Question: I'm trying to create a Java math training program. I have a working version in Javascript and some of you guys have already helped me convert it over to Java. It's supposed to ask the user a difficulty (which then uses that amount of digits for each number in the questions). It then asks the user what type of math to do (addition, subtraction, multiplication, division, random). It then asks the user 10 questions. As the user answers, it tells them if they're right or wrong. If wrong, they get to continue attempting the question. At the end of 10 questions, it calculates if you got over 75% of them right and displays an appropriate response. Full instructions:

I finally got most of it working correctly, only to find out that the math itself is wrong.
Sometimes if I enter a difficulty of 2, it only gives 1 digit (it basically doesn't calculate the difficulty right). Also, it always tells me my math is wrong. Is there any chance you guys can spot anything wrong with the logic?
Thanks for any help.
'''
import java.util.*;
import javax.swing.JOptionPane;
public class Assignment2 {
public static void main(String[] args) {
// TODO Auto-generated method stub
Scanner input = new Scanner(System.in);
int difficulty = 1;
String[] operators = {"plus", "minus", "times", "divided by"};
int selectedOperator = 1;
int correctAnswers = 0;
int answeredTyped = 0;
int difficultyInput = Integer.parseInt(
JOptionPane.showInputDialog(
"Please choose the difficulty. " +
"Enter the number of digits to use in each problem."));
if (difficultyInput > 0) {
difficulty = difficultyInput;
}
int arithmeticMethod = Integer.parseInt(
JOptionPane.showInputDialog(
"Choose an arithmetic problem to study: " +
"1 = Addition Only, 2 = Subtraction Only, " +
"3 = Multiplication Only, 4 = Division Only, " +
"5 = Random Problems" ));
selectedOperator = arithmeticMethod;
new Assignment2().askQuestion(
difficulty, null, arithmeticMethod,
arithmeticMethod, operators, arithmeticMethod);
}
public static boolean checkResponse (
int primaryInt, int secondaryInt,
String operatorText, float response){
boolean result = false;
switch (operatorText) {
case "1":
return (primaryInt + secondaryInt) == response;
case "2":
return (primaryInt - secondaryInt) == response;
case "3":
return (primaryInt * secondaryInt) == response;
case "4":
return (primaryInt / secondaryInt) == response;
}
return false;
}
public static String displayResponse (boolean isCorrect) {
int randomIndex = (int) (Math.floor(Math.random() * (4 - 1 + 1)) + 1);
switch (randomIndex) {
case 1:
return isCorrect ? "Very Good!" : "No. Please try again.";
case 2:
return isCorrect ? "Excellent!" : "Wrong. Try once more.";
case 3:
return isCorrect ? "Nice Work!" : "Don't give up!";
case 4:
return isCorrect ? "Keep up the good work!" : "No. Keep trying.";
}
return "Oops...";
}
public static void askQuestion(
int difficulty, String operatorText,
int selectedOperator, int answeredTyped,
String[] operators, int correctAnswers) {
boolean correctAnswer = false;
int primaryInt = (int) Math.floor(Math.pow(10, difficulty-1) + Math.random() * 9 * Math.pow(10, difficulty-1));
int secondaryInt = (int) Math.floor(Math.pow(10, difficulty-1) + Math.random() * 9 * Math.pow(10, difficulty-1));
operatorText = (selectedOperator == 5) ? operators[(int) Math.floor(Math.random() * operators.length)] : operators[selectedOperator - 1];
while(!correctAnswer && answeredTyped < 10) {
float response = Float.parseFloat (JOptionPane.showInputDialog("How much is " + primaryInt + " " + operatorText + " " + secondaryInt + "?"));
correctAnswer = checkResponse (primaryInt, secondaryInt, operatorText, response);
JOptionPane.showMessageDialog(null, displayResponse(correctAnswer));
answeredTyped++;
if(correctAnswer)
correctAnswers++;
}
{
while(answeredTyped < 10) {
askQuestion(0, null, 0, 0, null, 0);
}
if((correctAnswers / answeredTyped) >= 0.75) {
JOptionPane.showMessageDialog(
null, "Congratulations, you are ready to " +
"go on to the next level!");
} else {
JOptionPane.showMessageDialog(
null, "Please ask your teacher for extra help.");
}
}
}
}
'''
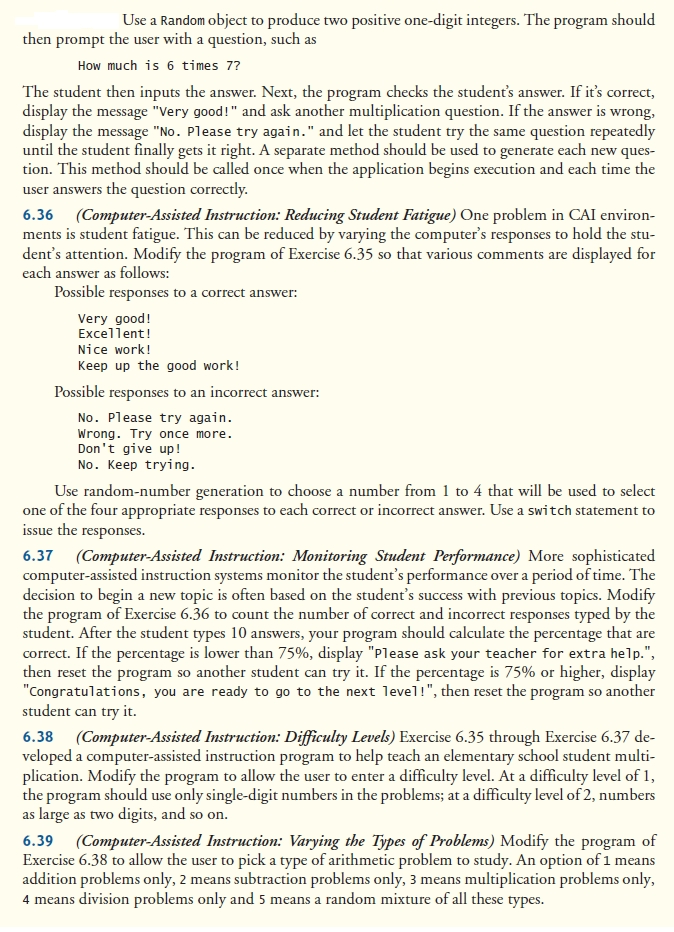
Answer: In you code where you are calling askQuestion you have done
'''
new Assignment2().askQuestion(arithmeticMethod, null, arithmeticMethod, arithmeticMethod, operators, arithmeticMethod);
}
'''
But looking at your method definition it should be, you are passing arthmeticMethod instead of difficulty level
'''
new Assignment2().askQuestion(difficulty, null, arithmeticMethod, arithmeticMethod, operators, arithmeticMethod);
}
'''